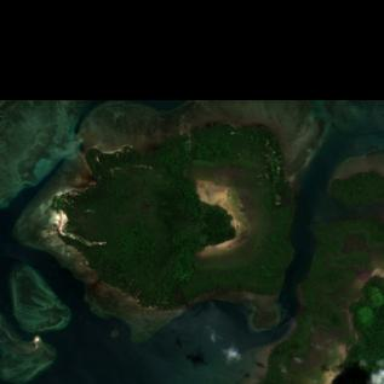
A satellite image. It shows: Island with natural coastline.